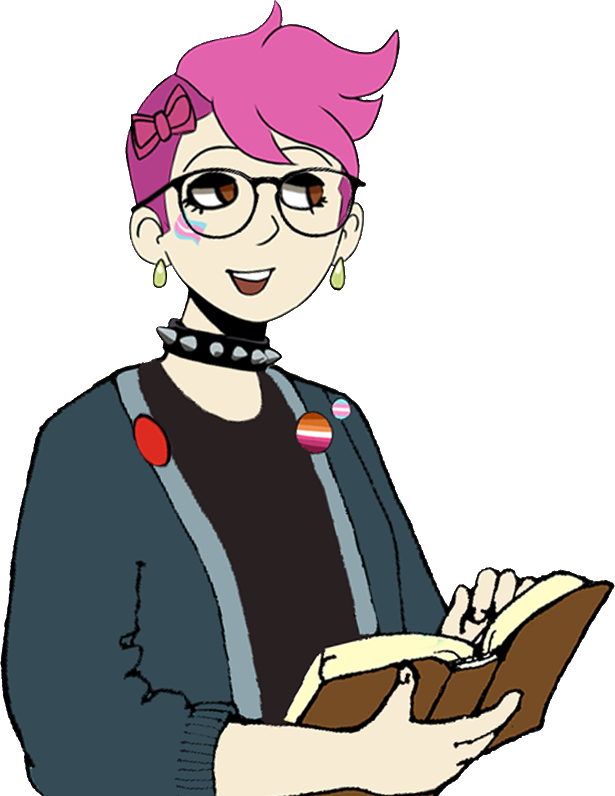
Label: 5_Ashbie_and_Enbie_Girl